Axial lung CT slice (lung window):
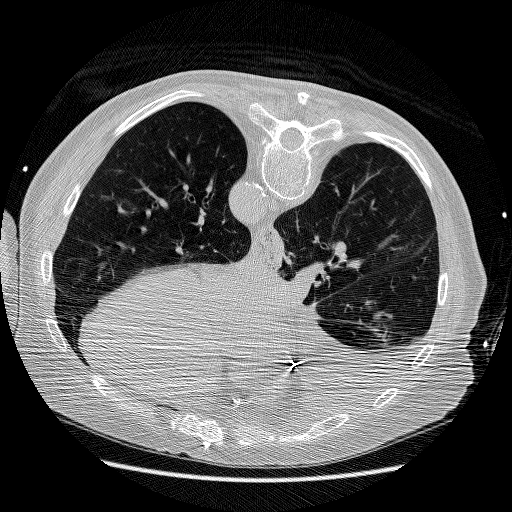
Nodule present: no